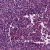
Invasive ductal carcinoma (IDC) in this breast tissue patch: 1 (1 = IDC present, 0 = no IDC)